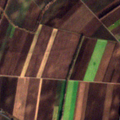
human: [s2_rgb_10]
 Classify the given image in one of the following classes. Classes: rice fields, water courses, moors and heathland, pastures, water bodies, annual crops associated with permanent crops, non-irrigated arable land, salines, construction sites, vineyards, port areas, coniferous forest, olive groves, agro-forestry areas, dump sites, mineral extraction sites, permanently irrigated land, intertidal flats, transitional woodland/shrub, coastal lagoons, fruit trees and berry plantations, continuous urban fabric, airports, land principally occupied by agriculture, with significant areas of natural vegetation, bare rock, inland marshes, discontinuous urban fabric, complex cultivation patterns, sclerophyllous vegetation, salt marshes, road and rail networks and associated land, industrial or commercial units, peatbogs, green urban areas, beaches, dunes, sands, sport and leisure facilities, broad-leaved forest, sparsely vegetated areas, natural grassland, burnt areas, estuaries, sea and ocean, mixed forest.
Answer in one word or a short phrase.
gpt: discontinuous urban fabric, non-irrigated arable land